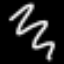
Label: squiggle